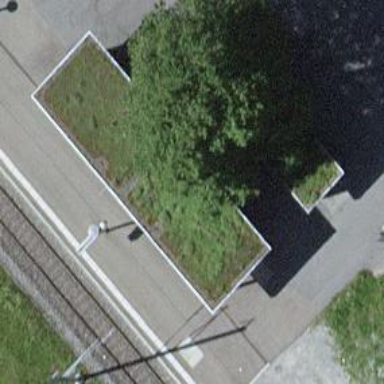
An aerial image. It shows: Halt on the railway.